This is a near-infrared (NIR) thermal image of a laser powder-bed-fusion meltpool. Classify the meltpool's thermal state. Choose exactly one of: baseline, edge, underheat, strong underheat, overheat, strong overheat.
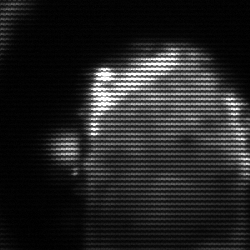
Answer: baseline